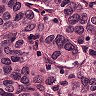
Metastatic tissue present: yes